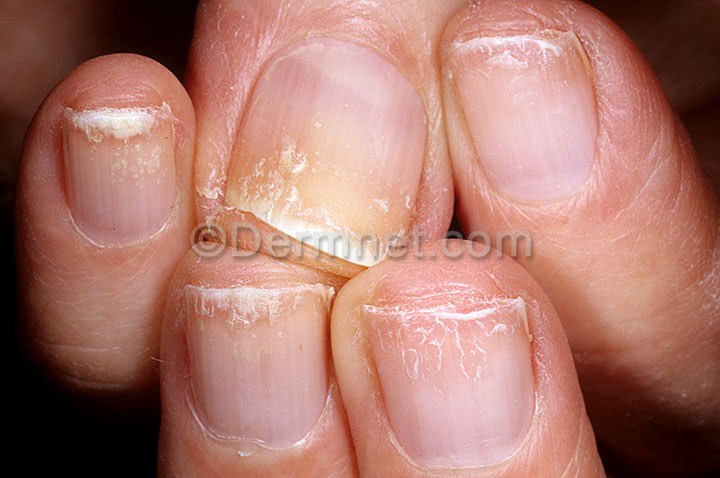
Disease: Nail Fungus and other Nail Disease